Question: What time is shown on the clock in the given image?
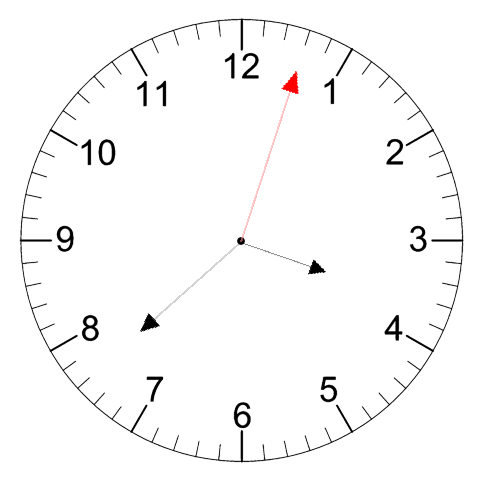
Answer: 03:38:03